Question: After I run this command:
'''
composer create-project topthink/think o2o
'''
The remote server throws this warning and error:
> 'The directory has contained a file composer.json'
Why is that?

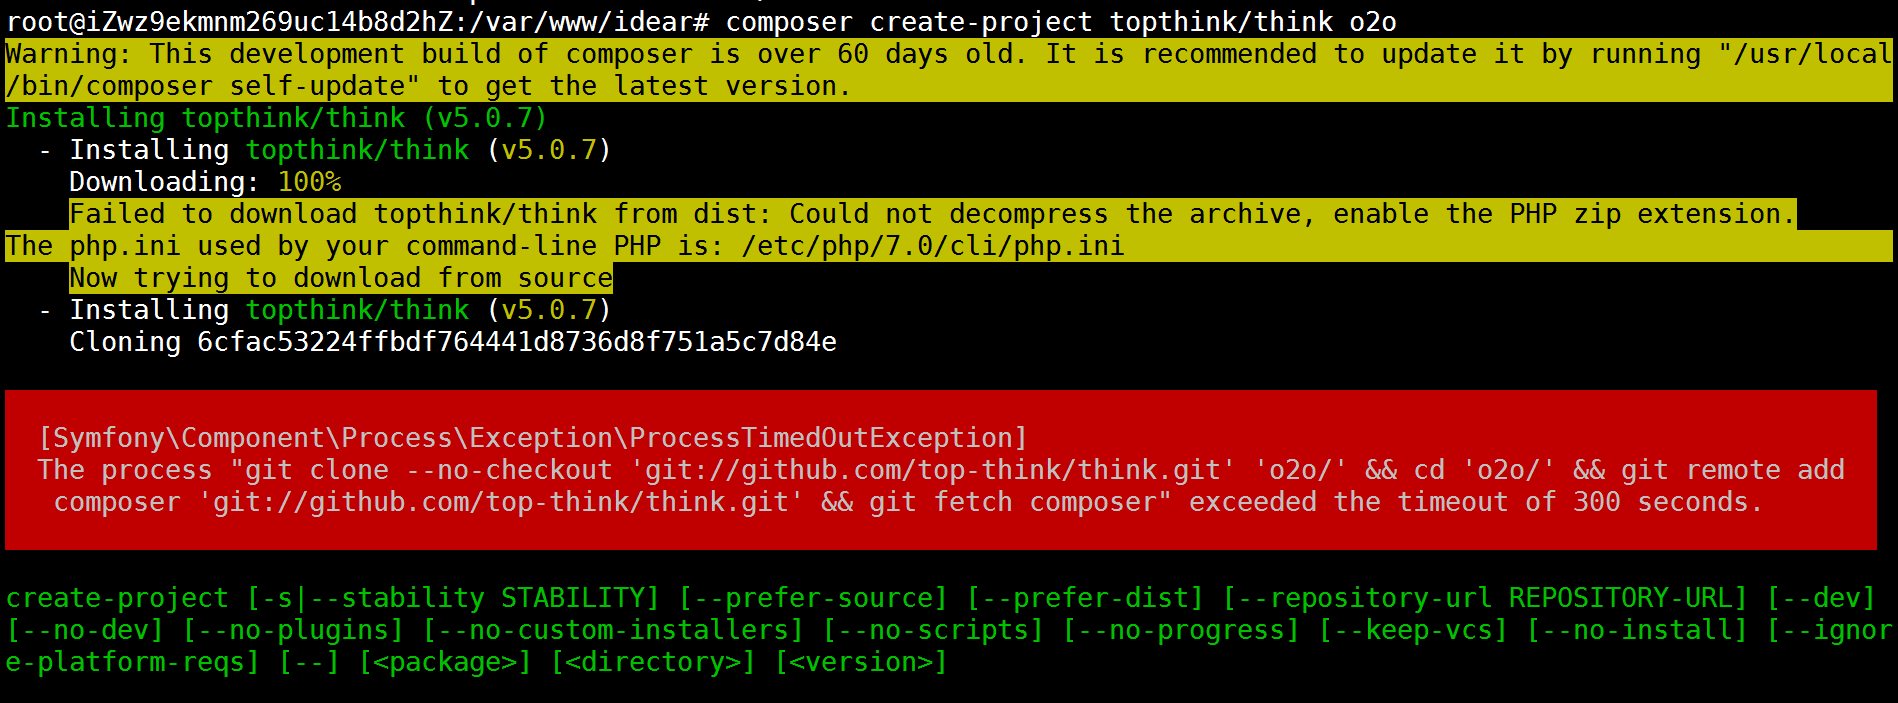
Answer: Look at the message:
> Could not decompress the archive
You have to enable the php-zip extension. To do this, use:
PHP5:
'''
php5enmod zip
'''
PHP7:
'''
phpenmod zip
'''